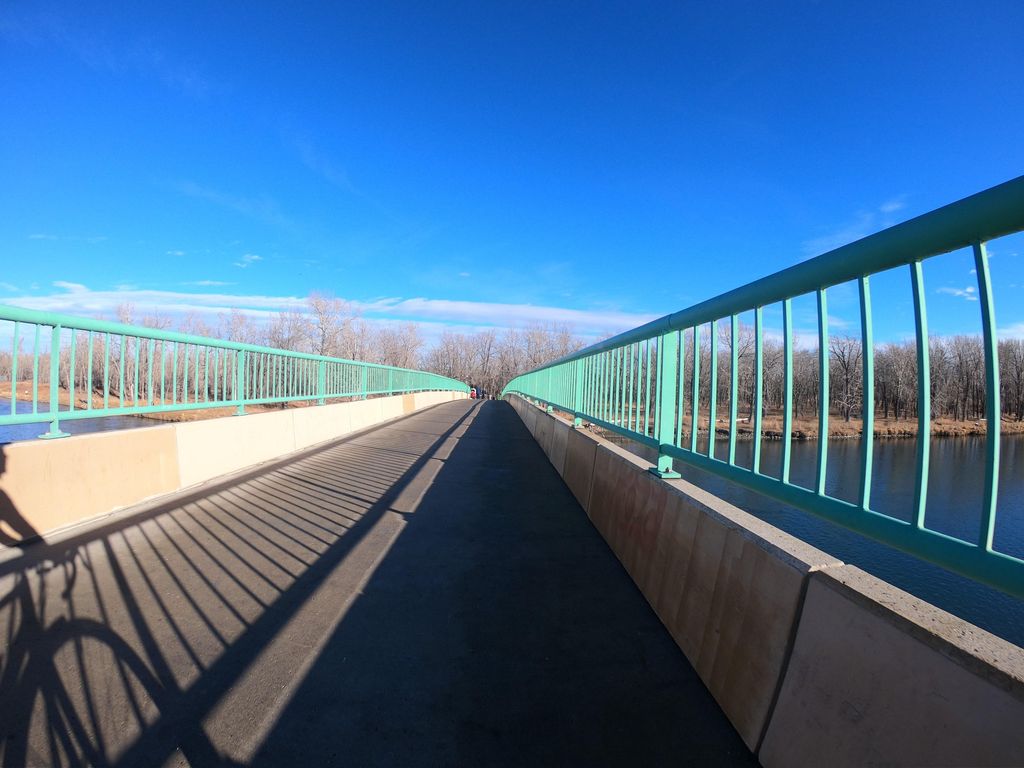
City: calgary